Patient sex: M
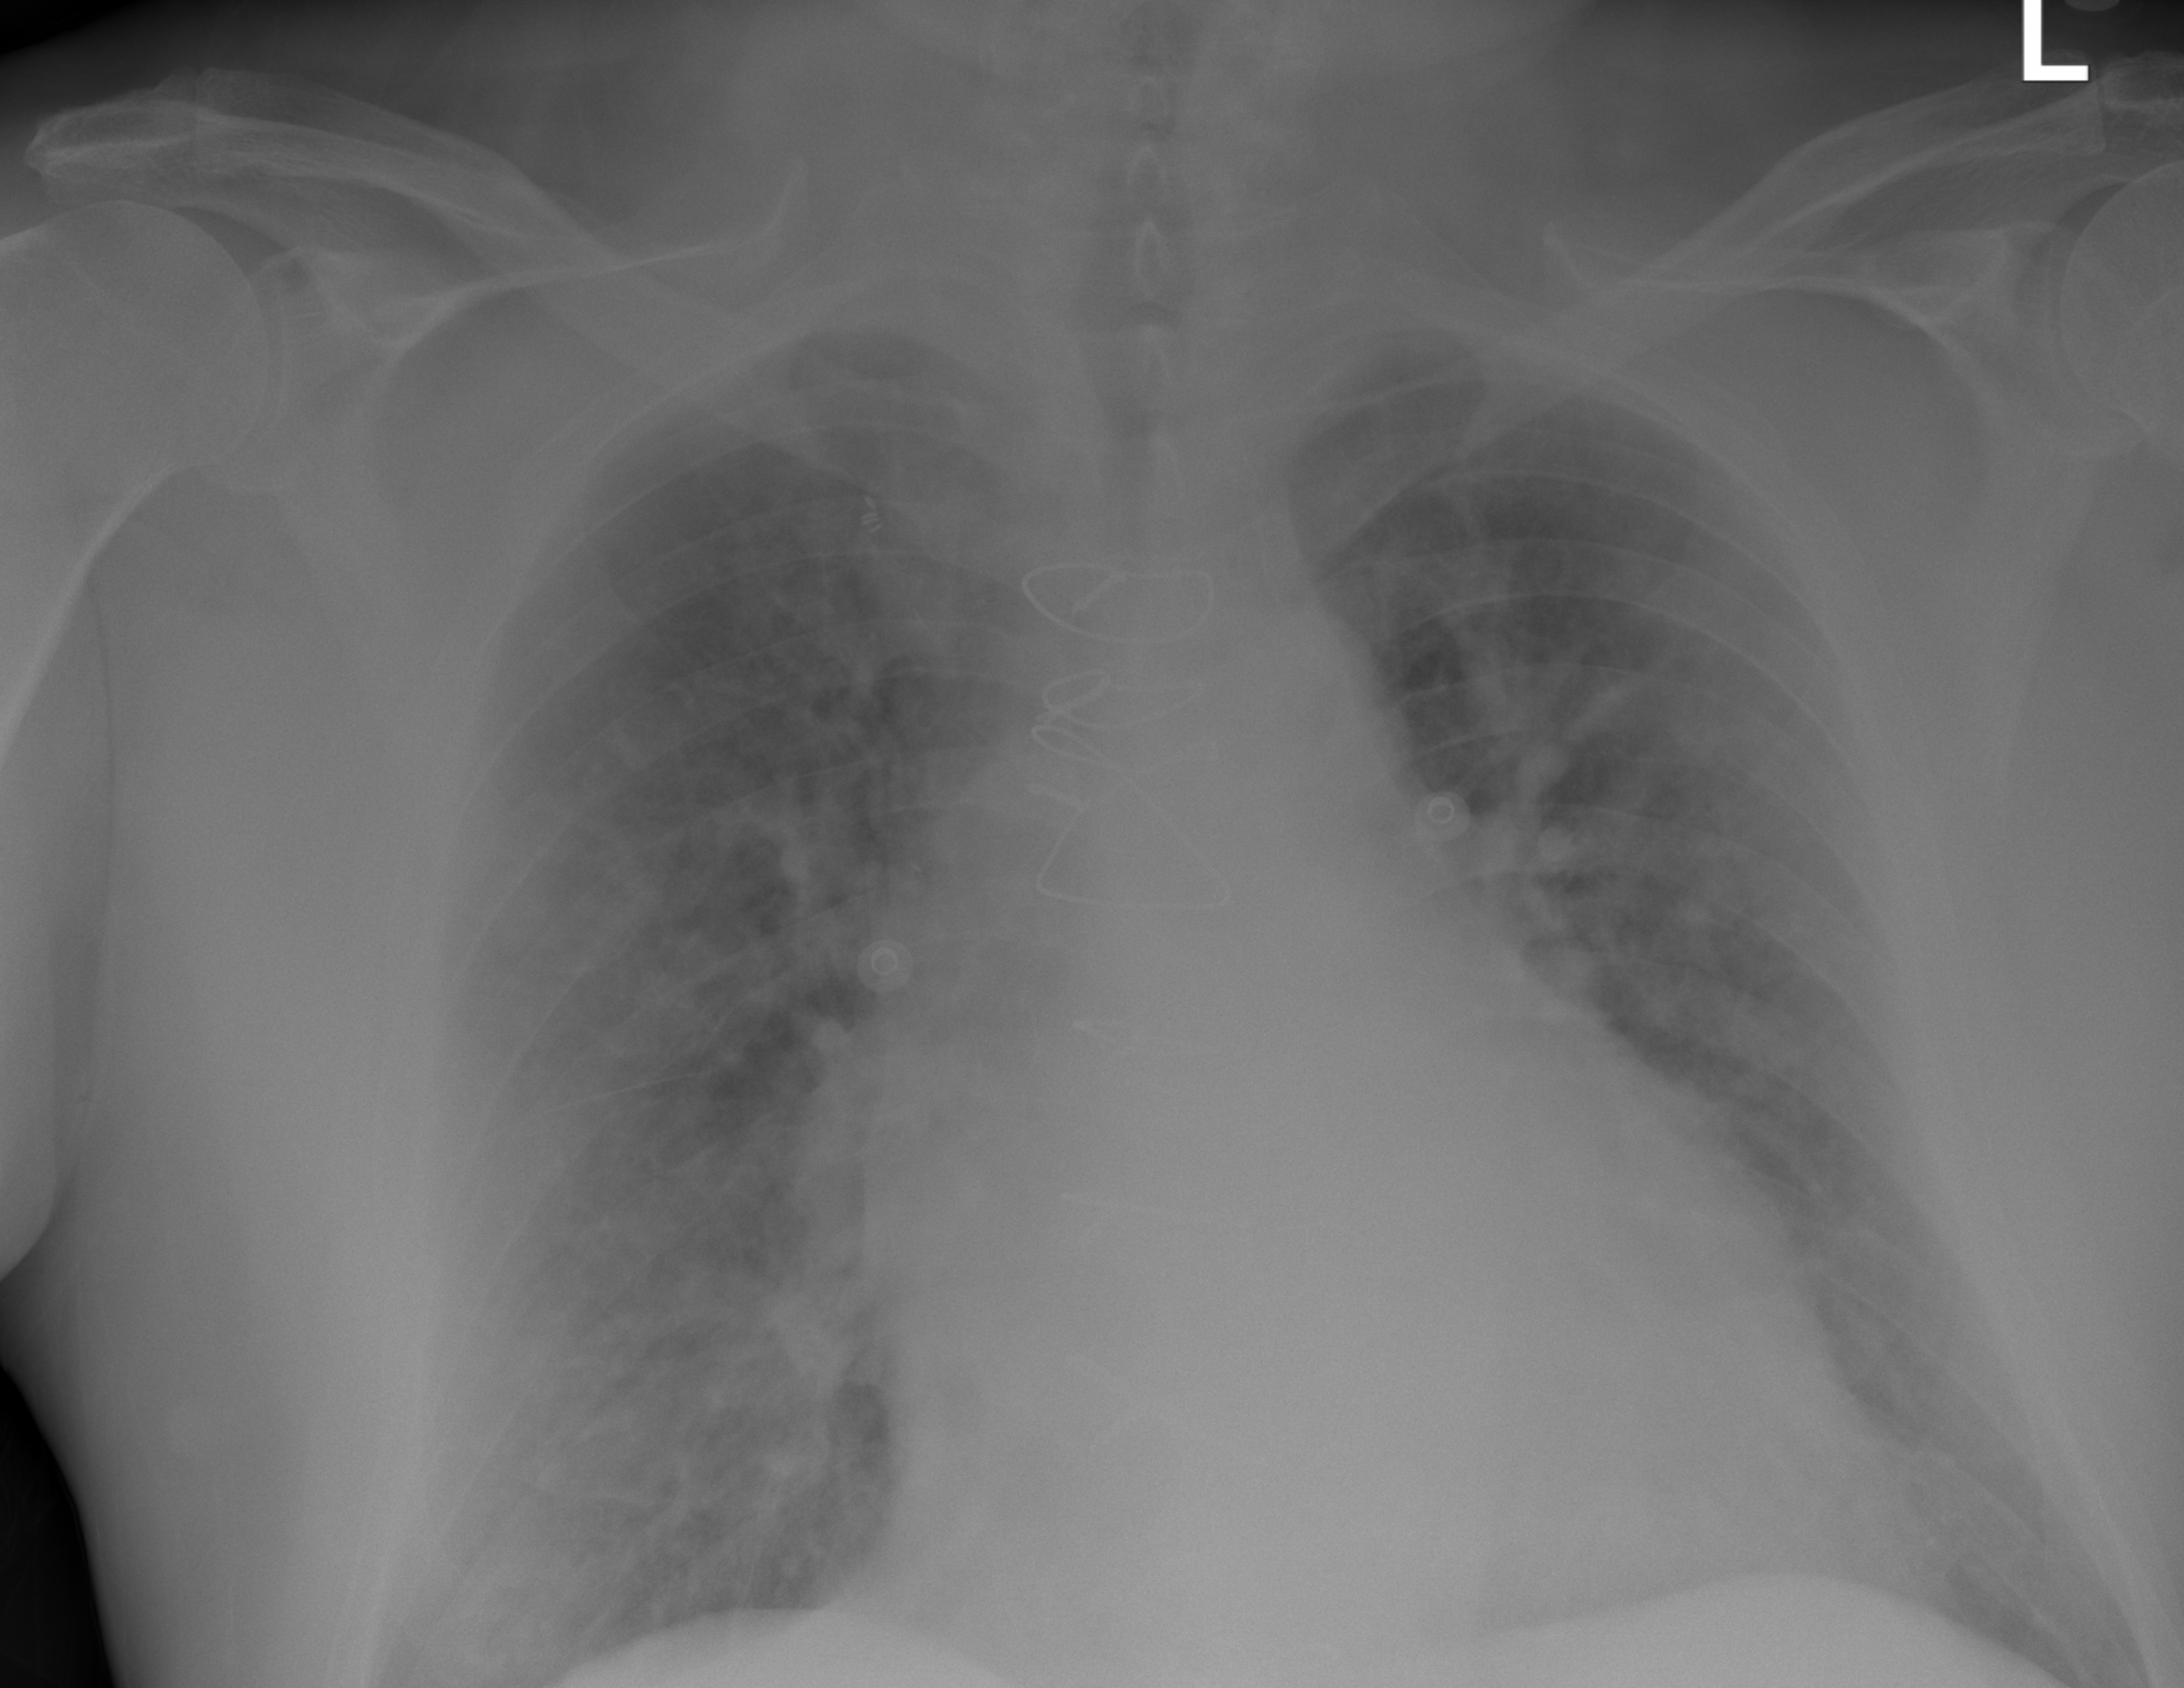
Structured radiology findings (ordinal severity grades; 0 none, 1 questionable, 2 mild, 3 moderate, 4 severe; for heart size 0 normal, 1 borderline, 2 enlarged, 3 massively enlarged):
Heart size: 2
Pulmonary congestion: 3
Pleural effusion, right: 0
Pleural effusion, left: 0
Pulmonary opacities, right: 0
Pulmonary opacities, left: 0
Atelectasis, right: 0
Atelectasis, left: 0